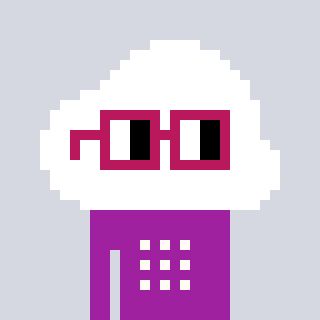
a pixel art character with square dark red glasses, a cloud-shaped head and a magenta-colored body on a cool background